Question: Error:
UPDATE_FAILED: MainLambdaFunction (AWS::Lambda::Function)
Resource handler returned message: "Layers consume more than the available size of 262144000 bytes (Service: Lambda, Status Code: 400, Request ID: 77d73bfc-51e1-490a-98b4-fdf8066d225b)" (RequestToken: 98920b07-72f7-ca3d-ec22-e49a5de4101a, HandlerErrorCode: InvalidRequest)
i tried to deploy the lambda with docker i faced another problem

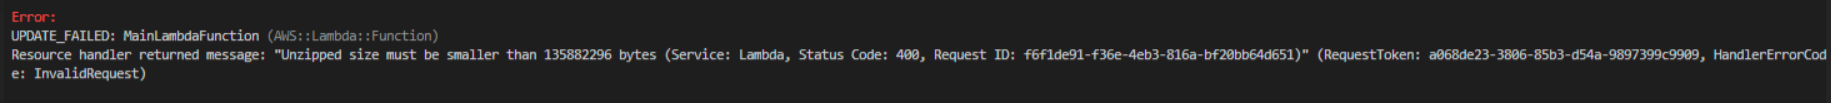
Answer: I Dockerized the whole lambda , i had a problem in the Dockerfile + serverless.yml in the previous version that's why i faced that problem in the screenshot, thanks everyone